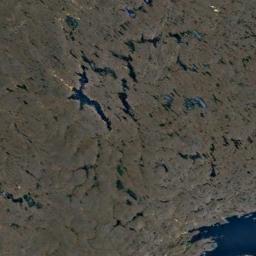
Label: wetland